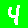
Digit: 4